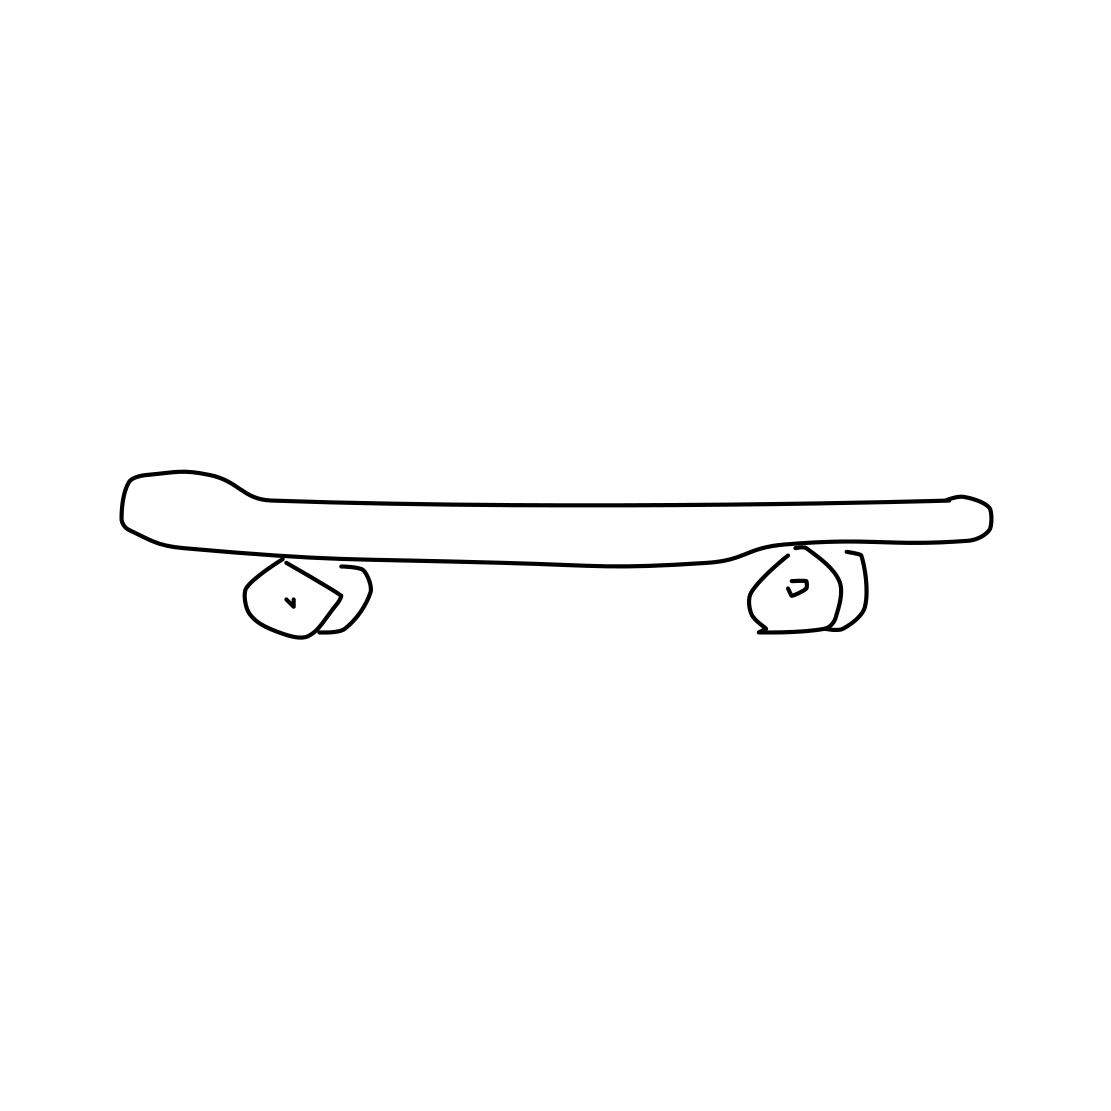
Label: skateboard